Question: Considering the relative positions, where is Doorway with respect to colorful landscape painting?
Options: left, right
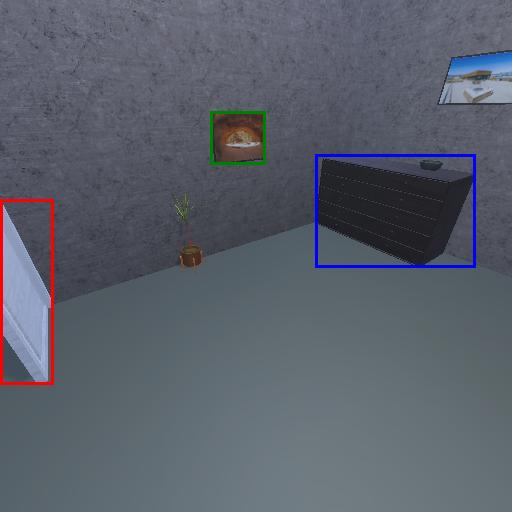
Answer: left